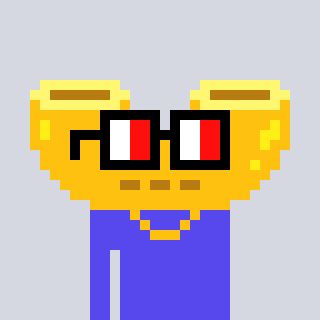
a pixel art character with square glasses with black frames and red eyes, a macaroni-shaped head and a computerblue-colored body on a cool background